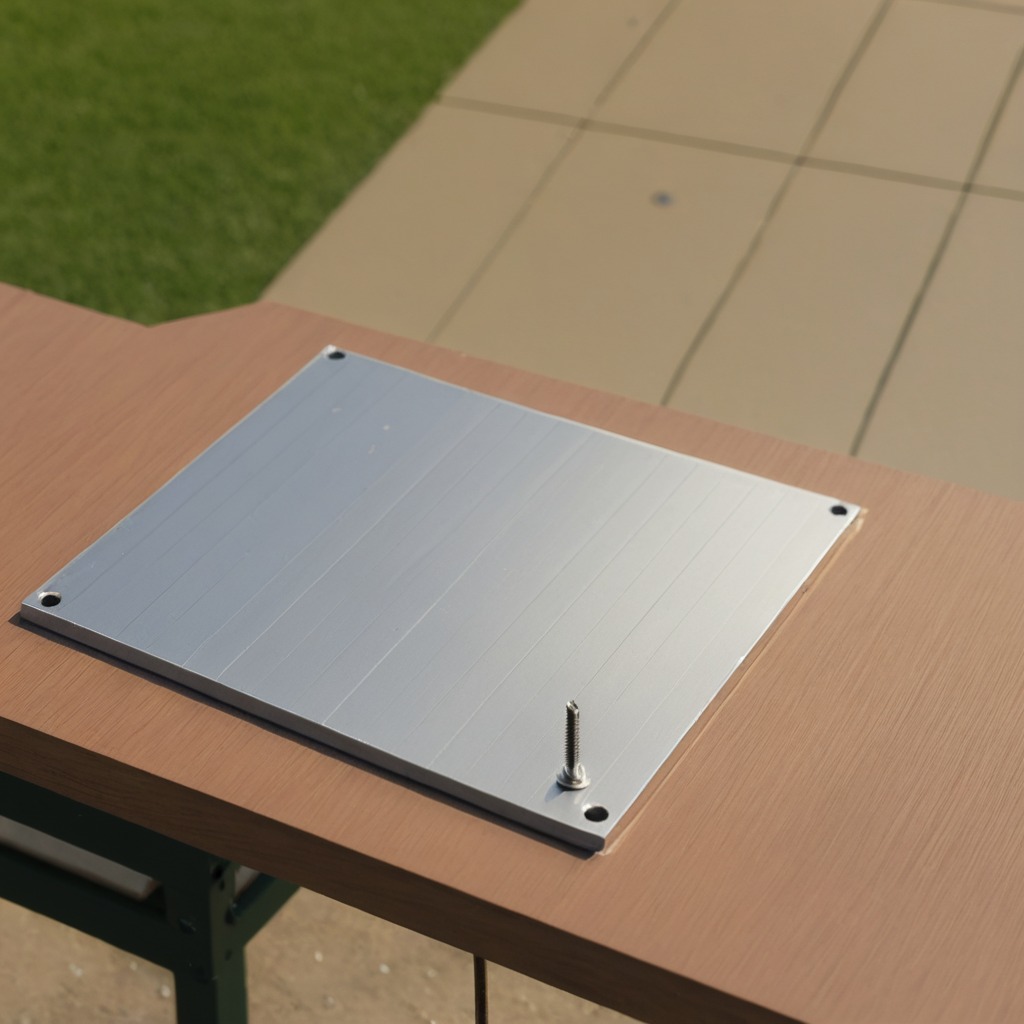
A metal screw is lying on a clean utility table in a temporary outdoor tool station afternoon light present textured surface.